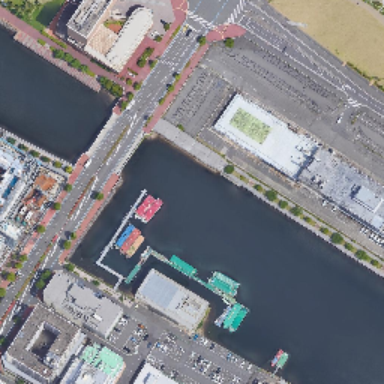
Red yellow and blue boats lay side by side on the bridge across the river .